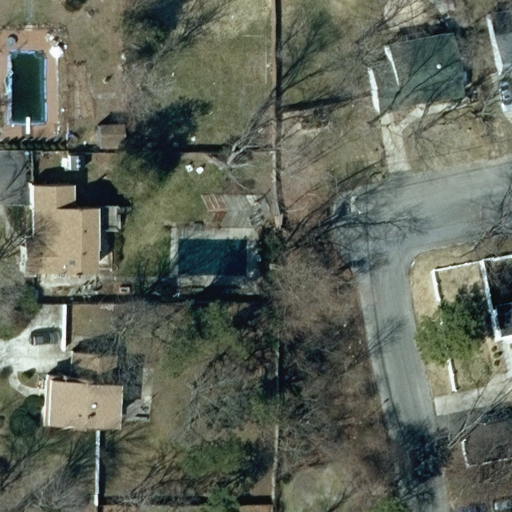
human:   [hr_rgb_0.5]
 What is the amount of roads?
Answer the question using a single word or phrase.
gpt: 1

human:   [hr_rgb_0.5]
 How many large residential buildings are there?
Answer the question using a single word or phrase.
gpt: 0

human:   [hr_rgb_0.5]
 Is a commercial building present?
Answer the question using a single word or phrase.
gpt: no

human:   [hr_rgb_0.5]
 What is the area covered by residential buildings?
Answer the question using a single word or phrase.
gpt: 970m2

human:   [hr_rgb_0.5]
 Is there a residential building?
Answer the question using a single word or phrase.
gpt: yes

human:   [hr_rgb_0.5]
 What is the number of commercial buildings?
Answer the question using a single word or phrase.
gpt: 0

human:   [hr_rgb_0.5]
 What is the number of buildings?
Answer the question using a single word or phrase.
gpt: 5

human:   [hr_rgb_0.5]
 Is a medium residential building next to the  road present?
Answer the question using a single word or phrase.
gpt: yes

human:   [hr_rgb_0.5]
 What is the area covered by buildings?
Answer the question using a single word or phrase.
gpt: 970m2

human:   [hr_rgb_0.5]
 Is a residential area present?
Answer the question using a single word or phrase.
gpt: yes

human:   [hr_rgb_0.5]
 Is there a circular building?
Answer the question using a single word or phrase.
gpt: no

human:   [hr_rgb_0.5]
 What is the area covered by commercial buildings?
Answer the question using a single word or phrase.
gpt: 0m2

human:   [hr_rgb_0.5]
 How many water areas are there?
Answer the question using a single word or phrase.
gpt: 0

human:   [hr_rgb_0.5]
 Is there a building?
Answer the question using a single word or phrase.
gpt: yes

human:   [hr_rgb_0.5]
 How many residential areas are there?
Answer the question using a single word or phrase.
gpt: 1

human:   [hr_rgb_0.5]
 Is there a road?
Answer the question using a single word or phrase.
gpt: yes

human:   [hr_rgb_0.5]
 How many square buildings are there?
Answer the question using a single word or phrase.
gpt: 0

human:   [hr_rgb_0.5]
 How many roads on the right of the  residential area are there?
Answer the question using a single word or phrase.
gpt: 1

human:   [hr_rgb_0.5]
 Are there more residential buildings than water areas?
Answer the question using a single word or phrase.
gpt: yes

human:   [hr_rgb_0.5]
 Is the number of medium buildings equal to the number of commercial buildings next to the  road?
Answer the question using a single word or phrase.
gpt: no

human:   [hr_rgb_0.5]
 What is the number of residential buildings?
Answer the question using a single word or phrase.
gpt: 5

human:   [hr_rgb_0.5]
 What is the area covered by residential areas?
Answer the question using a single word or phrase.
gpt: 4096m2

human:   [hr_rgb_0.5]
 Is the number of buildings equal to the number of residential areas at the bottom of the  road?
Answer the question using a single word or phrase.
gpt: no

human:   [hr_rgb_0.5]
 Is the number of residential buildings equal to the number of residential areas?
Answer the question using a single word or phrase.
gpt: no

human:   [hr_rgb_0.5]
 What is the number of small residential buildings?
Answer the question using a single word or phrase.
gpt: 1

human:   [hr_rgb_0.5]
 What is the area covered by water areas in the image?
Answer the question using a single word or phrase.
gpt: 0m2

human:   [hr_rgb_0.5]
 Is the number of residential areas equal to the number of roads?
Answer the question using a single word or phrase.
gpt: yes

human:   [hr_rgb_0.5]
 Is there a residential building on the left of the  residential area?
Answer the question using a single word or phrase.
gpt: yes

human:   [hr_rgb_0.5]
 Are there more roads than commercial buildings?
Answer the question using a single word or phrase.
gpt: yes

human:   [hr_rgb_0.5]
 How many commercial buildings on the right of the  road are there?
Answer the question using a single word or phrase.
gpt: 0

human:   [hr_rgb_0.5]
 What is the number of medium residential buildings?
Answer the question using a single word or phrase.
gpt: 4

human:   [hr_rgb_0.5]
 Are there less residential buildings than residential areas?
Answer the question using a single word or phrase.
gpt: no

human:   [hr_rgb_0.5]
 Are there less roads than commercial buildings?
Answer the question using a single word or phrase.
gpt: no

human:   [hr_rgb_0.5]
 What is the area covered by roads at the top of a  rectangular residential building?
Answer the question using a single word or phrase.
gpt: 0m2

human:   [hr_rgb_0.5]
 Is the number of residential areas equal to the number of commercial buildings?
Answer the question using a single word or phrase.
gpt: no

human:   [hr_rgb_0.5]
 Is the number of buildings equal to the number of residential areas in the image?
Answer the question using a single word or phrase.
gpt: no

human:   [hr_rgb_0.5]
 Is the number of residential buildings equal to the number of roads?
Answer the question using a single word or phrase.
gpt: no

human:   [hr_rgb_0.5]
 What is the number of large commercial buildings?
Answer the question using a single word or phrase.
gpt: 0

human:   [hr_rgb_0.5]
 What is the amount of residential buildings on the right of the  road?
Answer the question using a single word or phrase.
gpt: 2

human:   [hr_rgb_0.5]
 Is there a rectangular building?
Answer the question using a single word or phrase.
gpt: yes

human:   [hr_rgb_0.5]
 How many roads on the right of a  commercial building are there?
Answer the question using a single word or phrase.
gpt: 0

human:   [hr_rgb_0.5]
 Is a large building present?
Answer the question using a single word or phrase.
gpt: no

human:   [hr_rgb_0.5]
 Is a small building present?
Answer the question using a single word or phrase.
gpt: yes

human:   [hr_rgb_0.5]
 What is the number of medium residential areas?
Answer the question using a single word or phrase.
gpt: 0

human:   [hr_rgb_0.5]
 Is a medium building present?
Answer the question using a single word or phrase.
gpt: yes

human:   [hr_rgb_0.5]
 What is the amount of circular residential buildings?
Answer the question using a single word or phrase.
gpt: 0

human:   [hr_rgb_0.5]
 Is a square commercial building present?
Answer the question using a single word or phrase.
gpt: no

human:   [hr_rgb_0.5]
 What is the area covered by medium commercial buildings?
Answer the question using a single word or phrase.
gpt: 0m2

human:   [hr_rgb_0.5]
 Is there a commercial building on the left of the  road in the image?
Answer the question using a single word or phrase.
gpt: no

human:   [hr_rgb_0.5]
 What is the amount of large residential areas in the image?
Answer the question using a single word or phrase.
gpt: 1

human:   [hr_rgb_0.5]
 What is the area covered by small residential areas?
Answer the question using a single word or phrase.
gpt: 0m2

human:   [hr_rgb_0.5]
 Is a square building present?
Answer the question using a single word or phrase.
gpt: no

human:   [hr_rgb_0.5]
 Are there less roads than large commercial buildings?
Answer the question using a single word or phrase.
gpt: no

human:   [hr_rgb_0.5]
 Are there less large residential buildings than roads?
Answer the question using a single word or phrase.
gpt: yes

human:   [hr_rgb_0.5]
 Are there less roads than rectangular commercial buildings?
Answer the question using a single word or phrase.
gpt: no

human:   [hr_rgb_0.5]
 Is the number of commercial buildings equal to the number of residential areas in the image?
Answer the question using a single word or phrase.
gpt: no

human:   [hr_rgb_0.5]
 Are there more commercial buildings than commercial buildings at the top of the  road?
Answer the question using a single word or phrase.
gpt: no

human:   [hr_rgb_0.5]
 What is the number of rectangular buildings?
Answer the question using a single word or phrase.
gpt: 3

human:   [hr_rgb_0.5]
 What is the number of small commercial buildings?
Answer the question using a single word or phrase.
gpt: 0

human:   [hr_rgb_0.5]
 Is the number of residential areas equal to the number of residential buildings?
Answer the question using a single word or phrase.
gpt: no

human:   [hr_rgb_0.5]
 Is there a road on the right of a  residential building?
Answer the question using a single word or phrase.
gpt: yes

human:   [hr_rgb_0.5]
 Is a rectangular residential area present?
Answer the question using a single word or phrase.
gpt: yes

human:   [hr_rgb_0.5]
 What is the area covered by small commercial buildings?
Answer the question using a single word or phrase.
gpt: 0m2

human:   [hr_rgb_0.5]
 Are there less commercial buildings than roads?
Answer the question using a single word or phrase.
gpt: yes